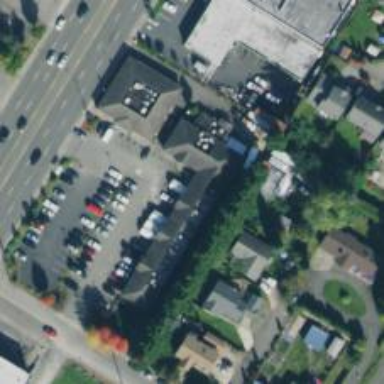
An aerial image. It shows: Supermarket.